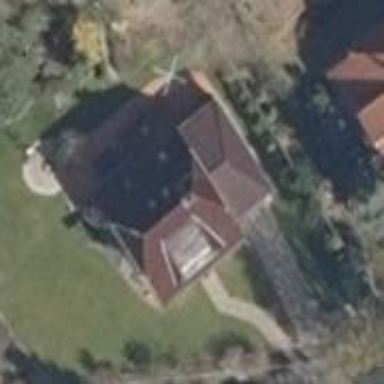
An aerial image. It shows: Simple and straightforward house.